RGB frame:
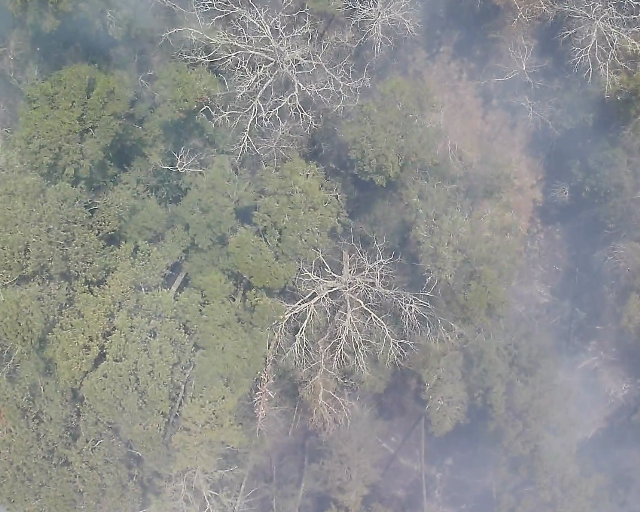
Thermal frame:
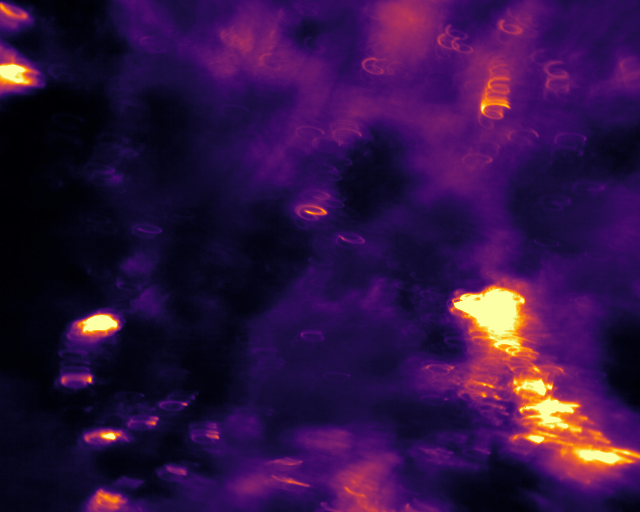
Captured: 2026-02-26 03:43:37
Pixels at or above 80 °C: 3518 (fraction of frame: 0.01074)